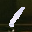
Label: 1